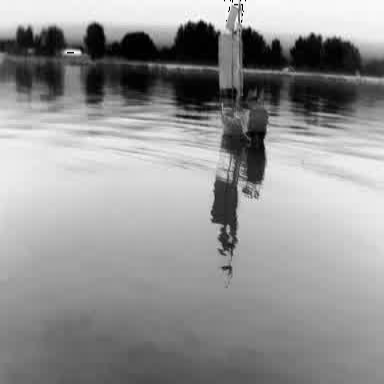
There is a sailboat in the infrared image.